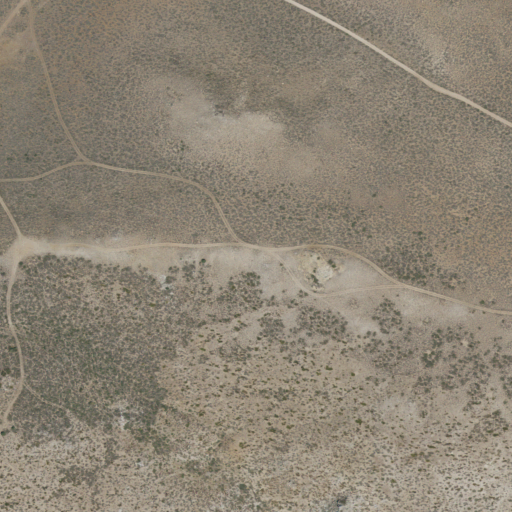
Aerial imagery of plain(s) in California named Jackass Flat containing shrub and grassland